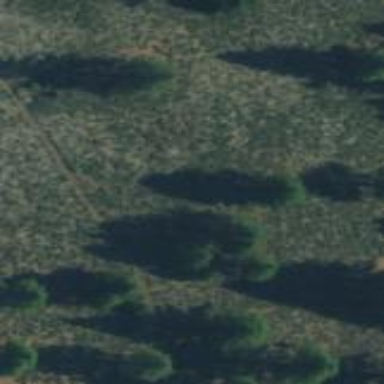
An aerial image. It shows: Woodland with evergreen needle-leaved trees.